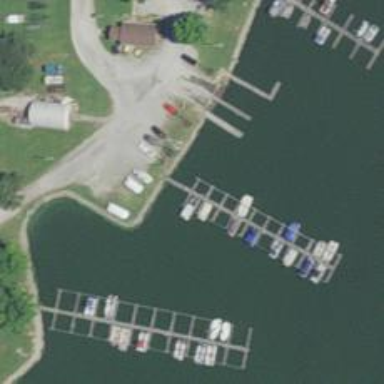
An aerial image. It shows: Pier with mooring facilities.